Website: bh-photo
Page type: gifting
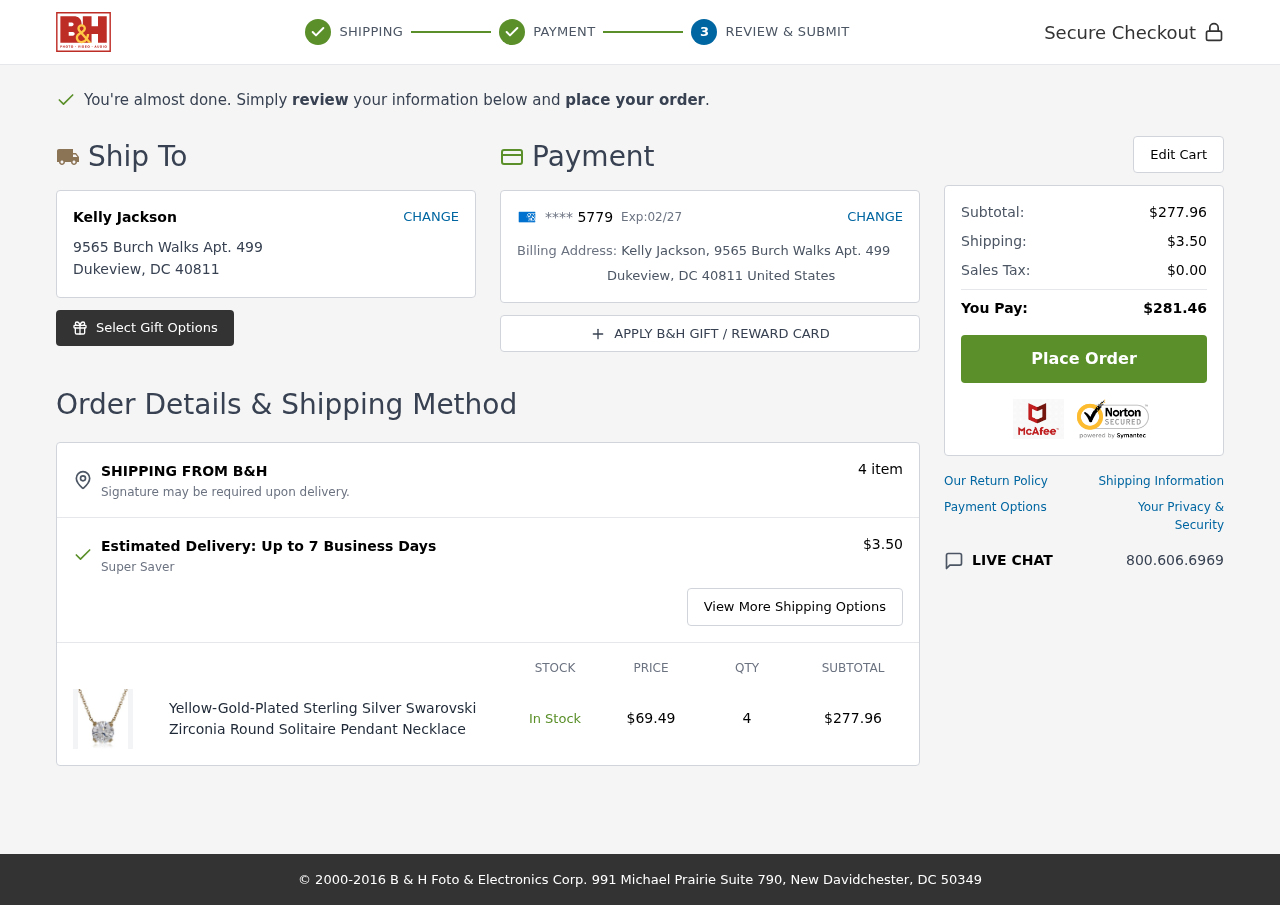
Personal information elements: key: PII_CARD_EXPIRY
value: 02/27
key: PII_CARD_LAST4
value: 5779
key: PII_CITY
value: Dukeview
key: PII_COUNTRY
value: United States
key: PII_FULLNAME
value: Kelly Jackson
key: PII_POSTCODE
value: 40811
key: PII_STATE_ABBR
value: DC
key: PII_STREET
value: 9565 Burch Walks Apt. 499
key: PII_FULLNAME2
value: Kelly Jackson
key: PII_CITY2
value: Dukeview
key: PII_STATE_ABBR2
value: DC
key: PII_POSTCODE_FULL
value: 40811
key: PII_POSTCODE_NUMERIC
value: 40811
Product elements: key: PRODUCT1_NAME
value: Yellow-Gold-Plated Sterling Silver Swarovski Zirconia Round Solitaire Pendant Necklace
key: PRODUCT1_PRICE
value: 69.49
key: PRODUCT1_QUANTITY
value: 4
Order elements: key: ORDER_NUM_ITEMS
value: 4 item
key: ORDER_SHIPPING_COST
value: $3.50
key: ORDER_SUBTOTAL
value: $277.96
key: ORDER_TAX
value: $0.00
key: ORDER_TOTAL
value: $281.46